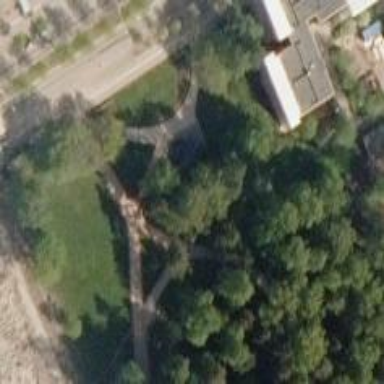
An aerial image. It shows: Memorial site with historic significance.